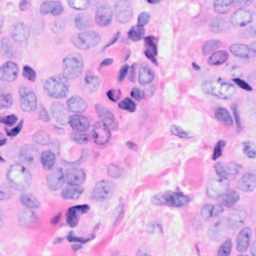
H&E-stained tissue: Breast